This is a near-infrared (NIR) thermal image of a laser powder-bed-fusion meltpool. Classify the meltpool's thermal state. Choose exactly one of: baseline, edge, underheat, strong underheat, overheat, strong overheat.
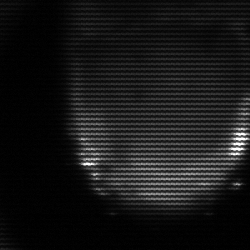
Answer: edge